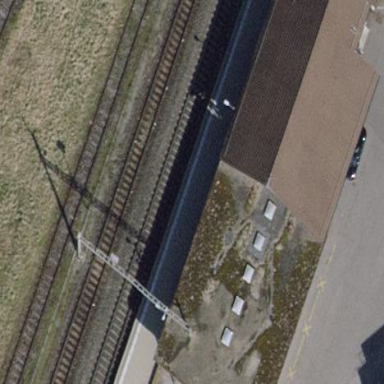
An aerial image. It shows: Train station building with gabled roof.